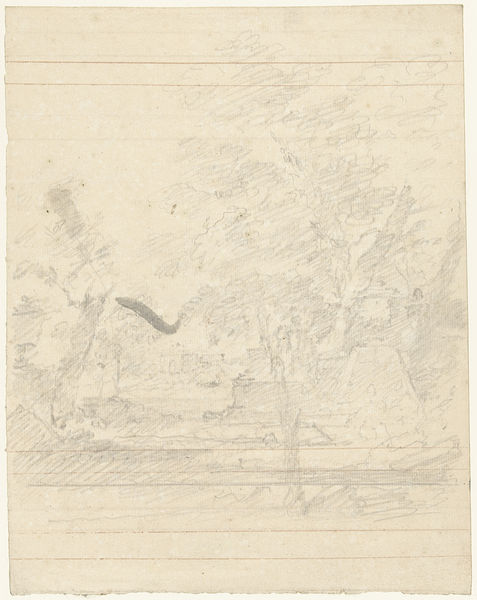
Titel: Parkgezicht met urnen en vazen
Künstler: Dionys van Nijmegen
Standort: Amsterdam
Institution: Rijksmuseum
Schlagwörter: white, black, gray, grey, silver, cloud, rocks, tree, building, hill, landscape, houses, trees, forest, grass, light, drawing, paper, black and white, line, sketch, leaves, trunk, walls, ground, pencil, lines, soil, tan, scribble, faded, mud, trunks, tapastry, graphite, faint, parchment, sketh, untitled, ant, studt, plan, faint lines, 연습장에 그린 그림이다, 연필로 스케치한 것 같다, 탁자위에 화분과 꽃들이 올라가있다, fant